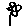
Label: flower